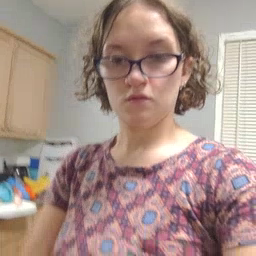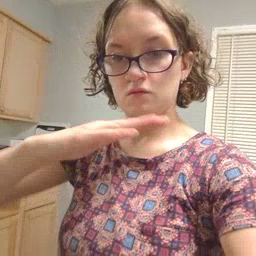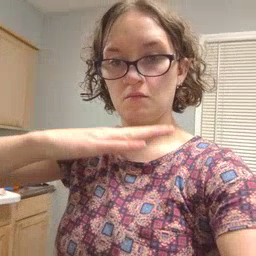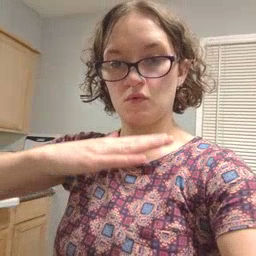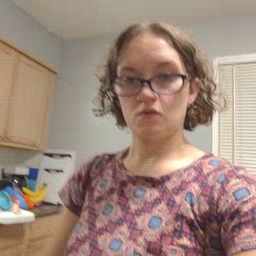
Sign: table